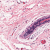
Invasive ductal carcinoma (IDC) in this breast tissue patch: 0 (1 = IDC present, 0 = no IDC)